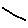
Label: line